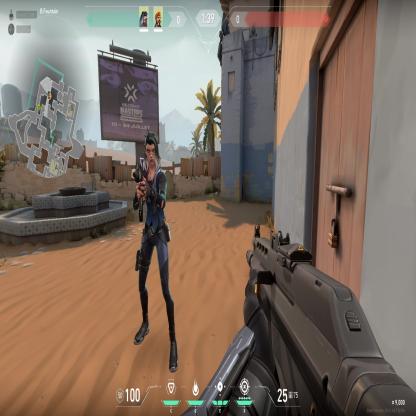
Label: teammate